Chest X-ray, AP view. Patient: 44 years old, sex M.
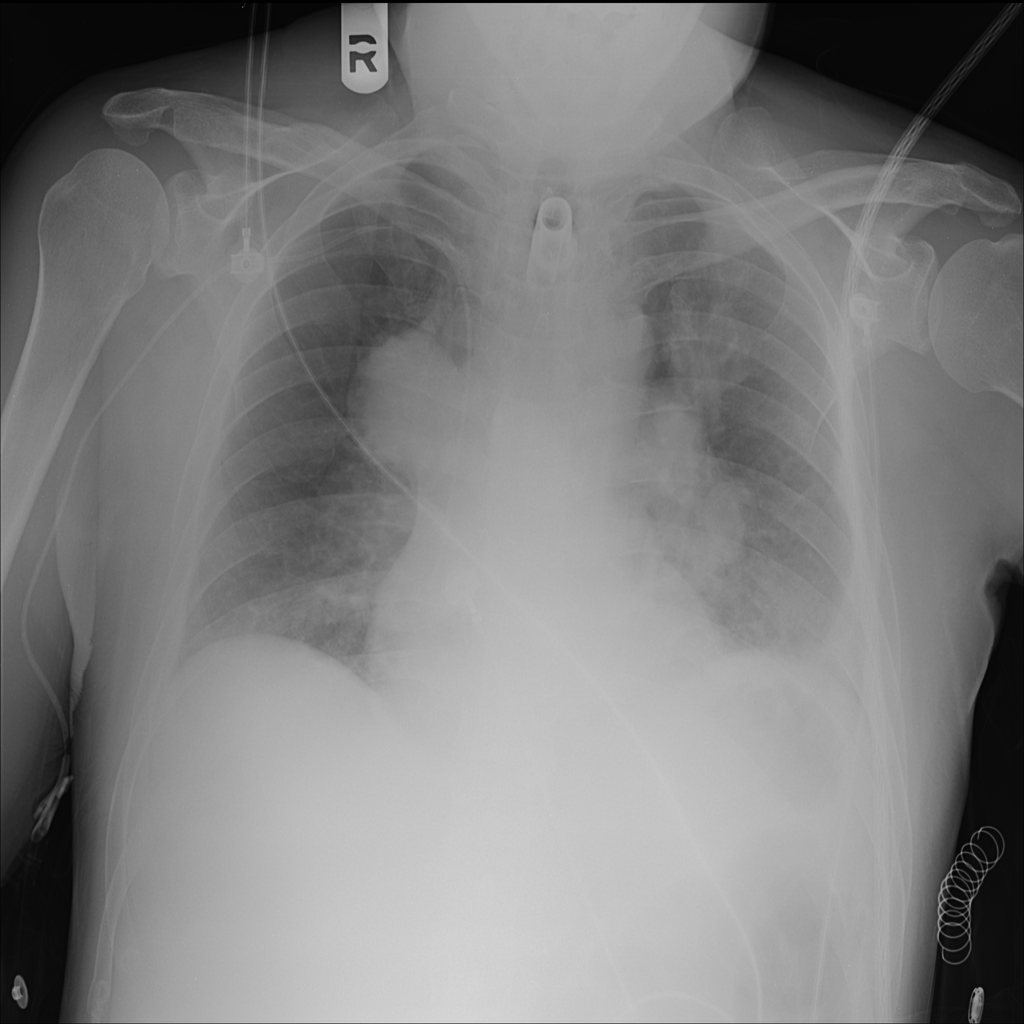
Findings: No Finding